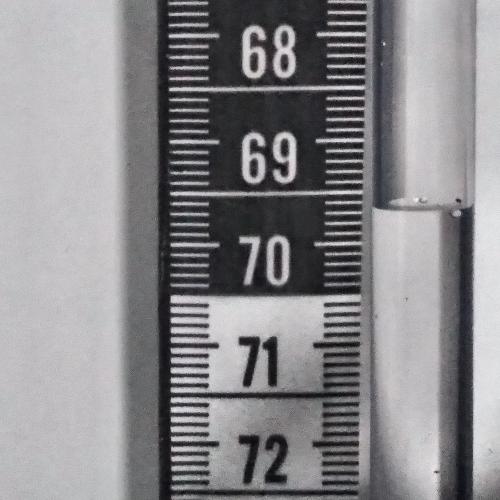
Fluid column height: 69.7 cm